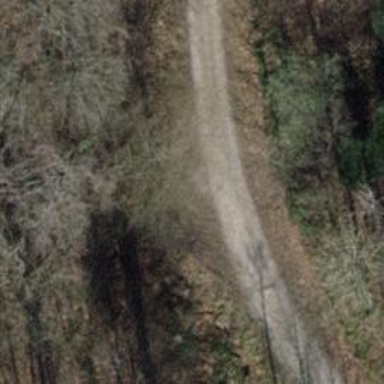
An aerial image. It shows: Gravel track with grade 2 quality.